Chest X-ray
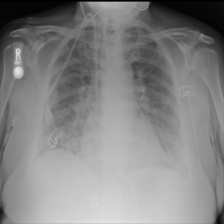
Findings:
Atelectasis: negative
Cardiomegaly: negative
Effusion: negative
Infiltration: negative
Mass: negative
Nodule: negative
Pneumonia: negative
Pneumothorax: negative
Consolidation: negative
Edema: negative
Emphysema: negative
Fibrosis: negative
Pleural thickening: negative
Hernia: negative